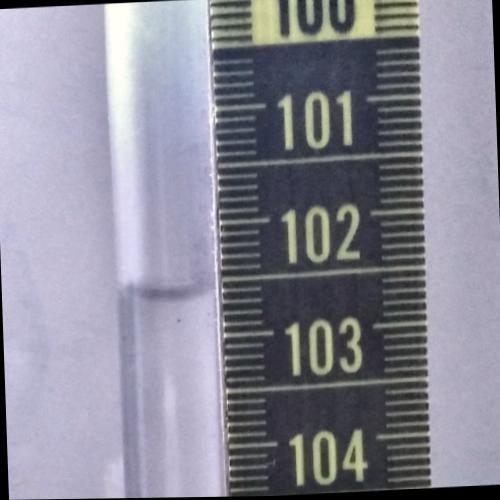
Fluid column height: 102.6 cm